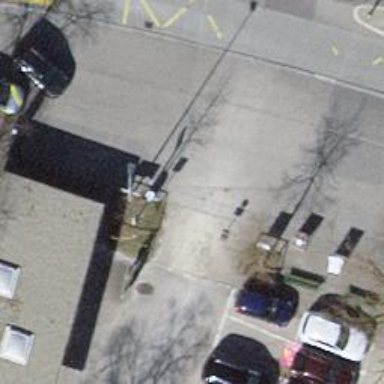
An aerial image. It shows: Post box is visible.